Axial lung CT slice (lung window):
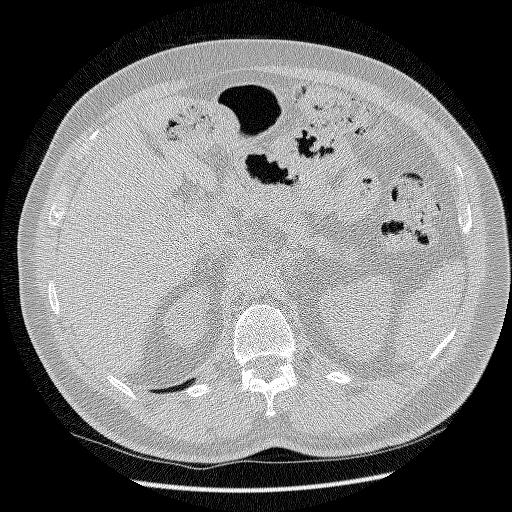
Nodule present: no